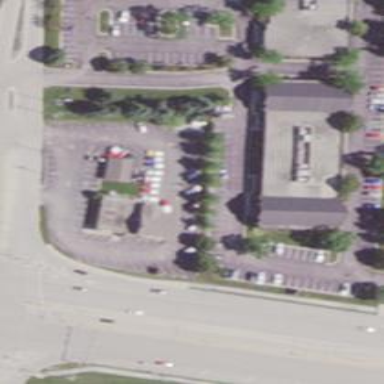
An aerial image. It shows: Retail area.